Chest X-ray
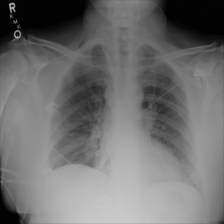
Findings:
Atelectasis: negative
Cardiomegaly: negative
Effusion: negative
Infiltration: negative
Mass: negative
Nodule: negative
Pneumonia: negative
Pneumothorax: negative
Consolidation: negative
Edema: negative
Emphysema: positive
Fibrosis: negative
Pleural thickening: negative
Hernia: negative